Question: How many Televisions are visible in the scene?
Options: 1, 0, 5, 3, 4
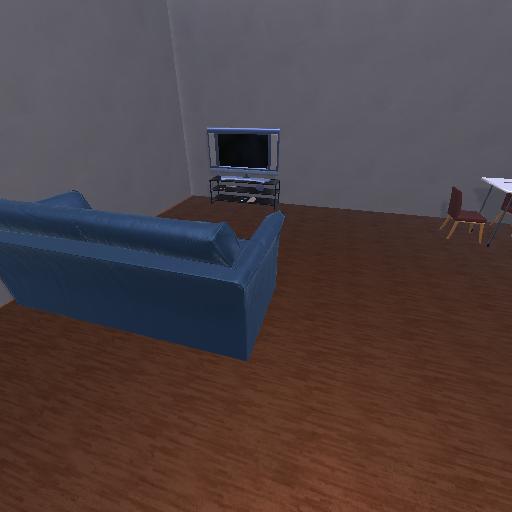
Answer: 1